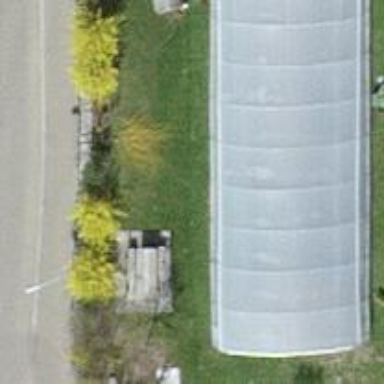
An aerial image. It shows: Greenhouse.